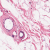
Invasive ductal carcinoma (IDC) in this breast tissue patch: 0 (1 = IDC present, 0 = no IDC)